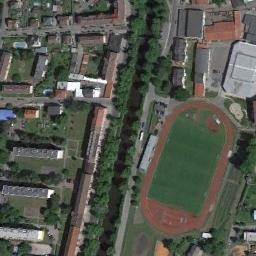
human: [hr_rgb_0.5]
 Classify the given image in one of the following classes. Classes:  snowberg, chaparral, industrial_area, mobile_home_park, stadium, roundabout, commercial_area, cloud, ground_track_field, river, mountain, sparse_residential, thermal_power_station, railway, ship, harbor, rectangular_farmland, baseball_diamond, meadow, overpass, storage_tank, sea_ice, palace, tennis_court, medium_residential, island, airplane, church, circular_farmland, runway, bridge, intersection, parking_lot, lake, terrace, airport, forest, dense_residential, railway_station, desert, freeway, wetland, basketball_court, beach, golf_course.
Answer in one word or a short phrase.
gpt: ground_track_field